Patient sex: M
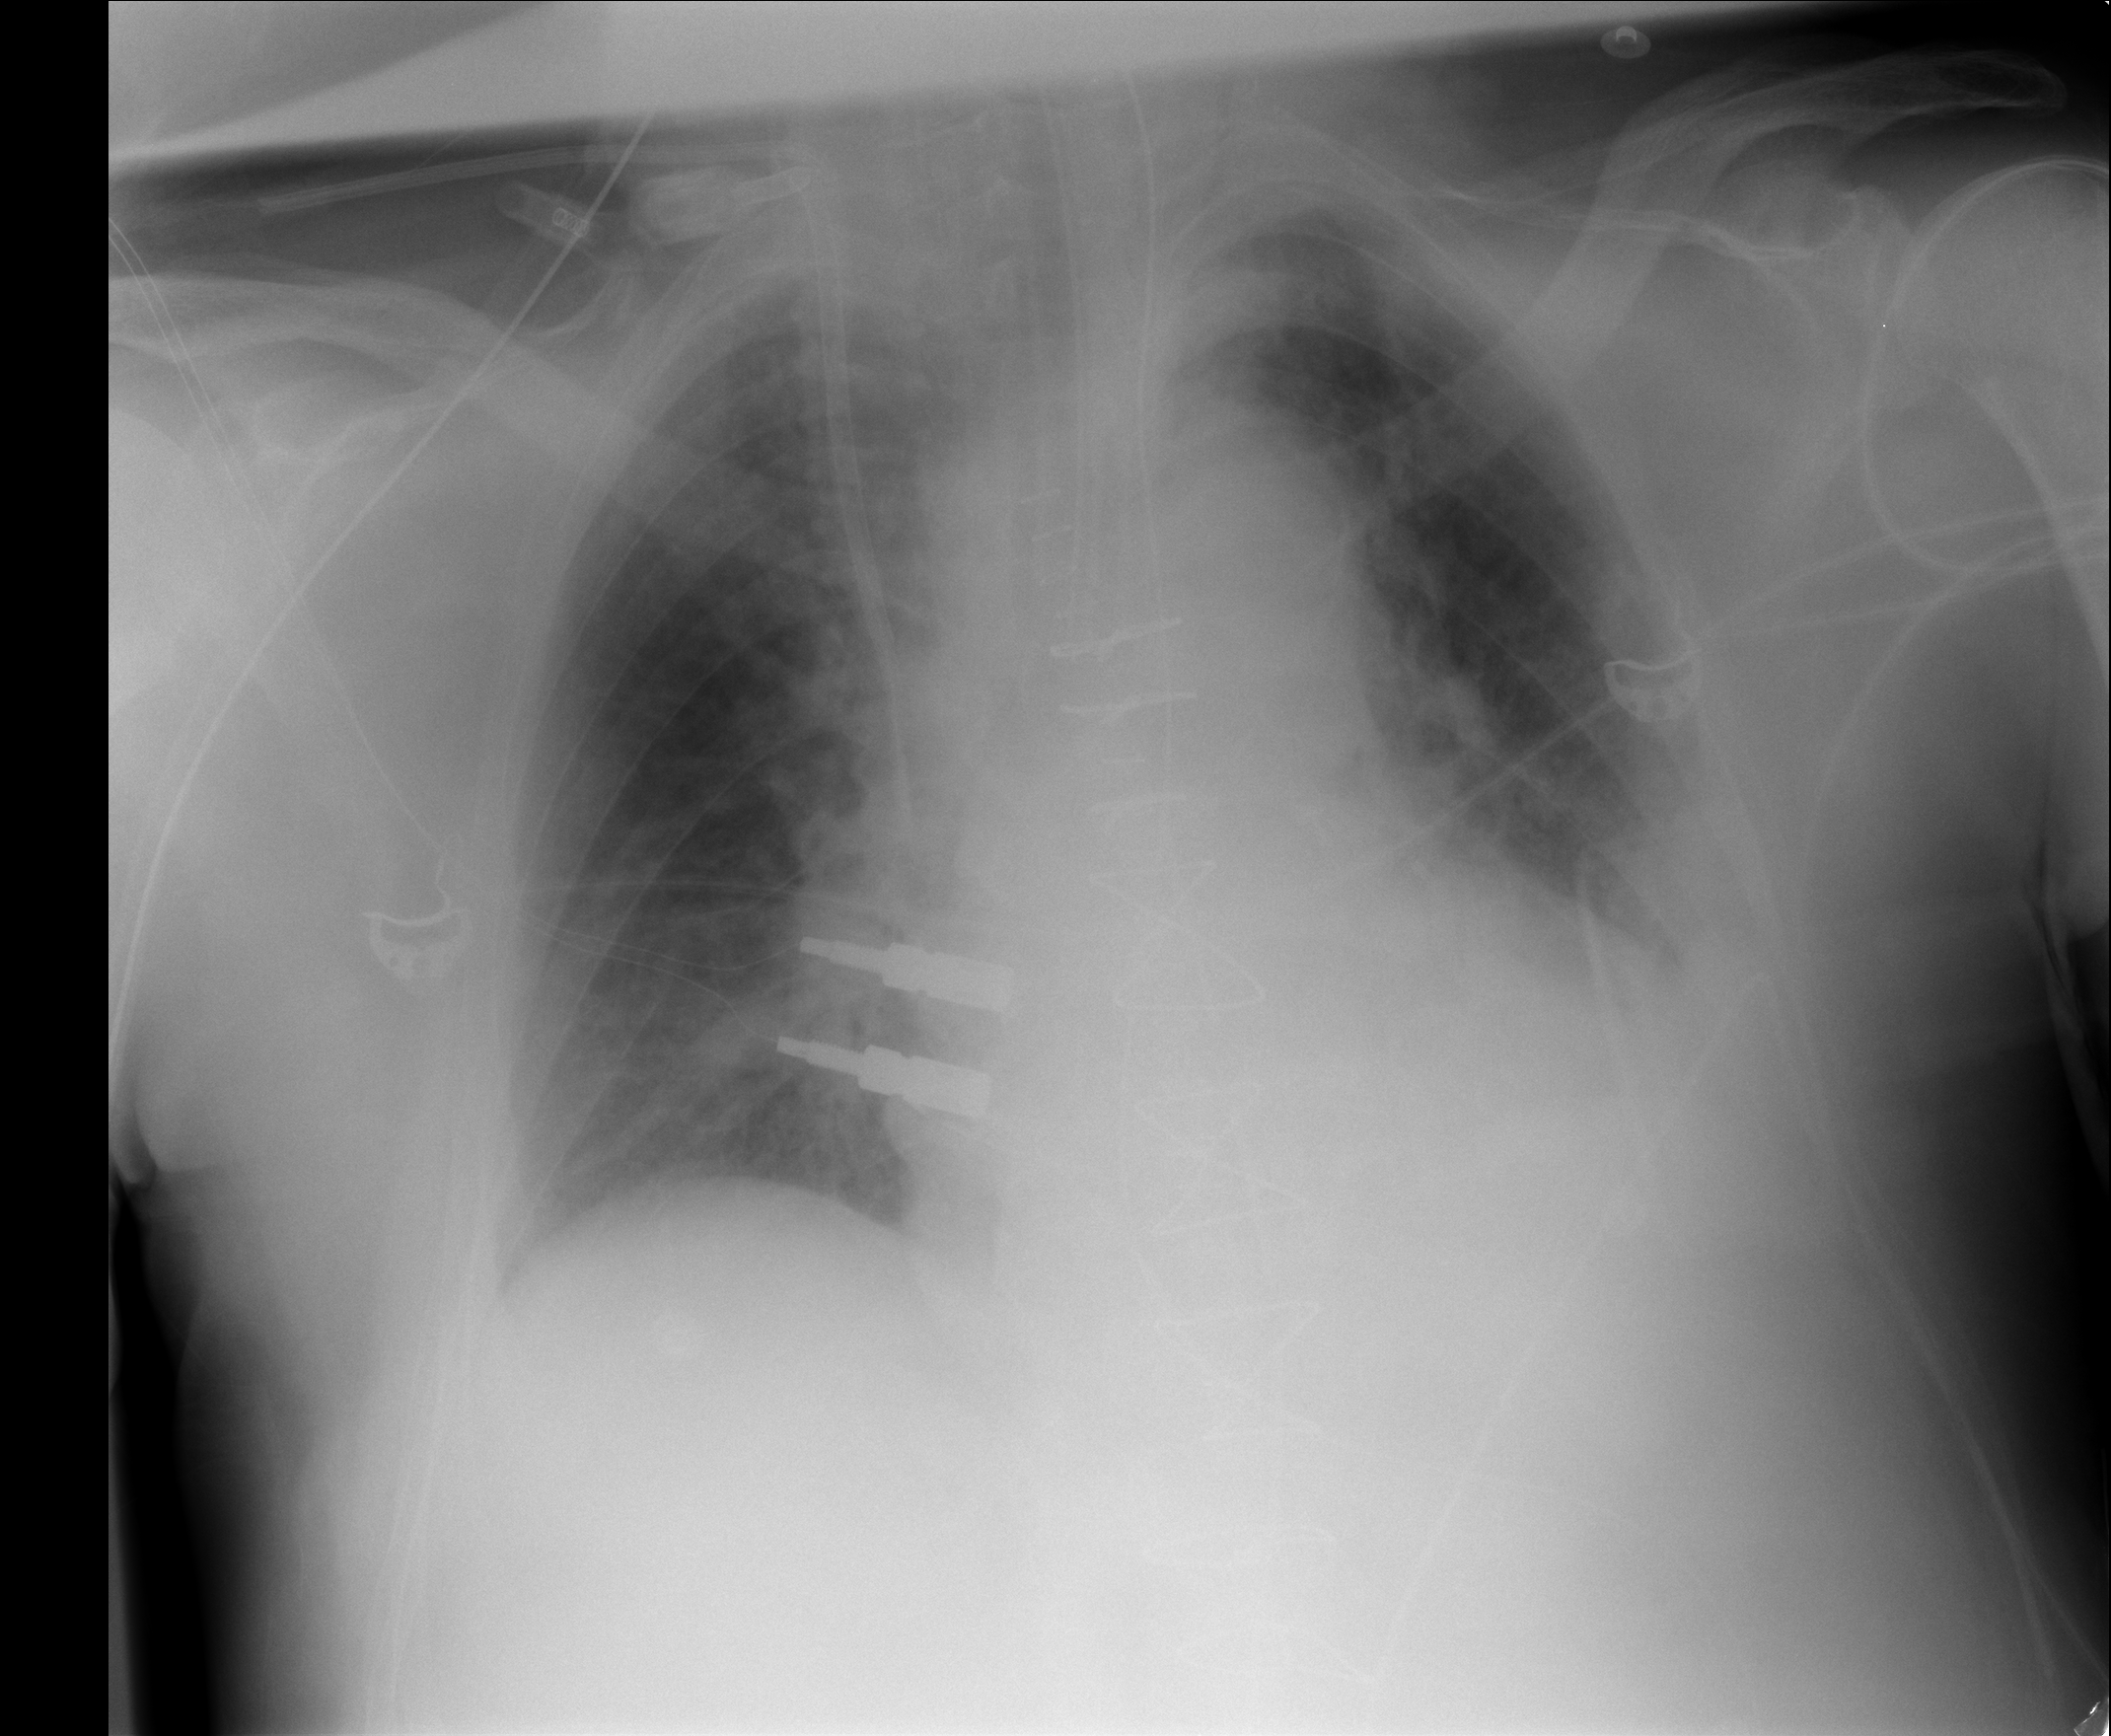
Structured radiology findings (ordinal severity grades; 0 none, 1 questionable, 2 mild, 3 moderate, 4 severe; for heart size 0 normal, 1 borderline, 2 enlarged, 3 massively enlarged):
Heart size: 2
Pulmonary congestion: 3
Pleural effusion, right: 0
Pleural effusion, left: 2
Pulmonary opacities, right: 0
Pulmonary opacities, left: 2
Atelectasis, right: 2
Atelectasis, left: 3